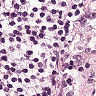
Metastatic tissue present: no